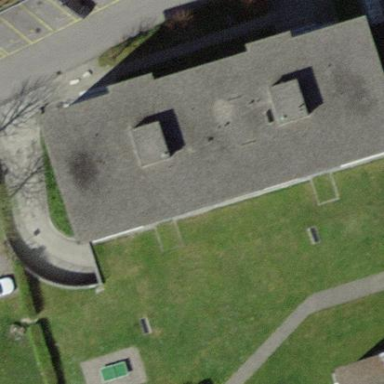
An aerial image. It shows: Building with apartments and flat roof.